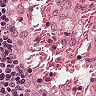
Metastatic tissue present: no